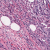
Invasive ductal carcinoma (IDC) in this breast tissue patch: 1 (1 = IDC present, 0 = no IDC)